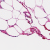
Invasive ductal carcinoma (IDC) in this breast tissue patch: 0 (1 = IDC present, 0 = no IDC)